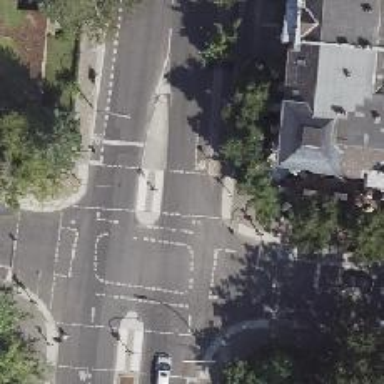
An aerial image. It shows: Crossing with traffic signals.